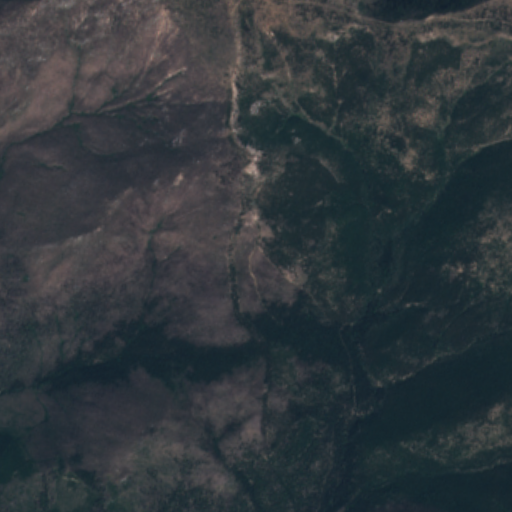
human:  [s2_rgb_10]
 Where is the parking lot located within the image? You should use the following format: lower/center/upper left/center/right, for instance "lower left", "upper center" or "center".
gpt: The parking lot is located in the upper right of the image.
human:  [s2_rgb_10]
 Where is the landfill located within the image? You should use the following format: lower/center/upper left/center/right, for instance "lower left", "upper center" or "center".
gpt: There is no landfill in the image.